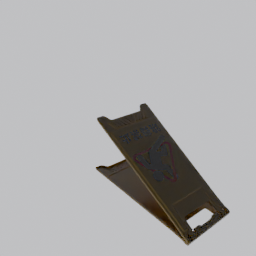
Label: tools